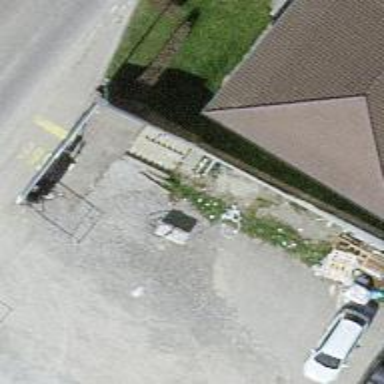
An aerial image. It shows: Set of steps on the road.